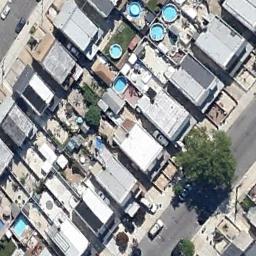
Label: residential